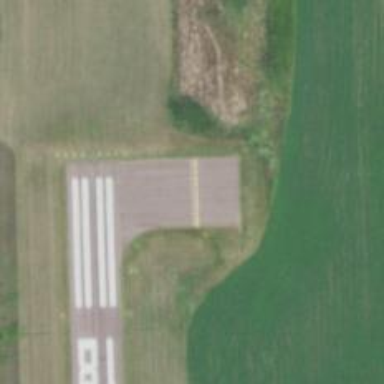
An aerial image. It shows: Image of taxiway at airport.